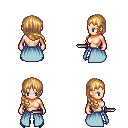
a pixel art fantasy rpg character, female body template, human, light skin, overskirt, white pants, light blonde right-swept hairstyle, metal boots, dagger, four views (front, back, left, right), 2x2 character sprite sheet, small pixel art, hard edges, no anti-aliasing